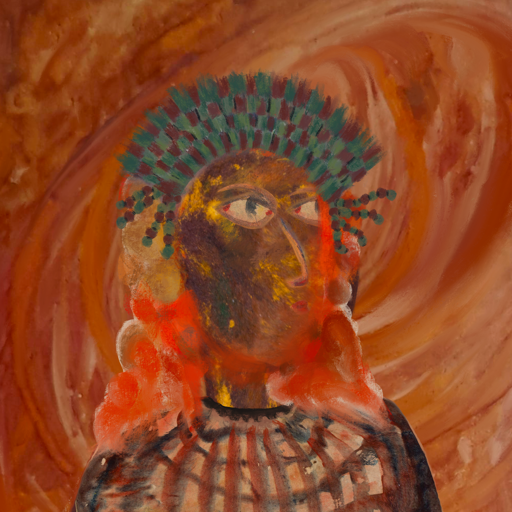
Background: Pious_Lady, Head And Neck Side: Comrade, Face Side: GypsyMother, Bust: Orphan, Hair Side: Rupkatha, Head Accessory: After_Raid_Crown, Second Necklace: Blank, Necklace: Blank, Baby: Blank